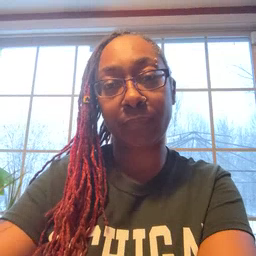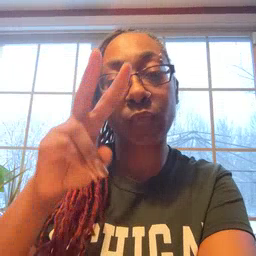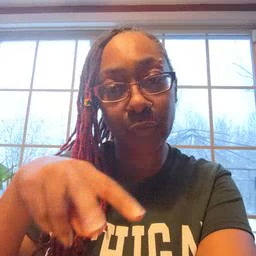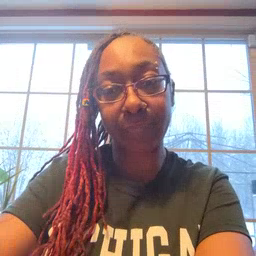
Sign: read